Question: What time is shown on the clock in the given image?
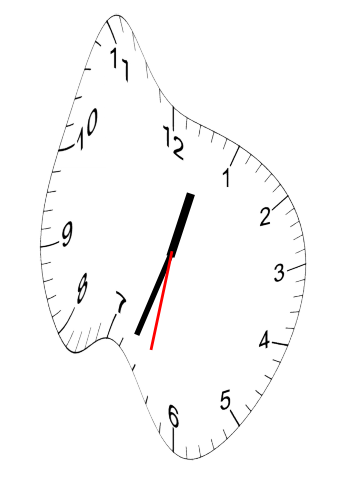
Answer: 12:33:32